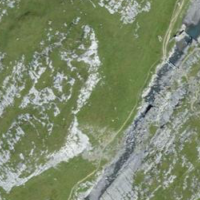
EUNIS habitat code: 23
Species observed at this site:
Arianta arbustorum
Anthus spinoletta